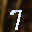
Label: 7